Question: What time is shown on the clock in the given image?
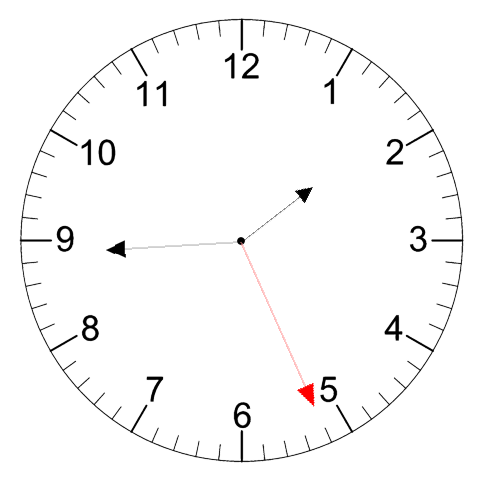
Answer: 01:44:26